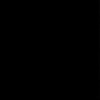
Label: dusty